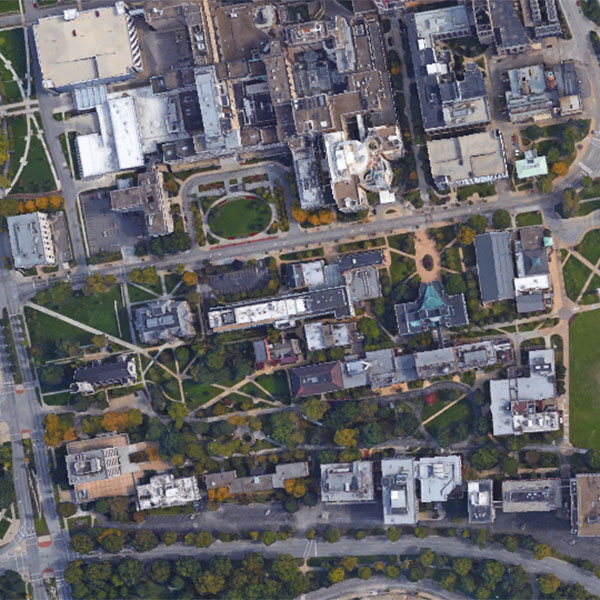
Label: School